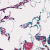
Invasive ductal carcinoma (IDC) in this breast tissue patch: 0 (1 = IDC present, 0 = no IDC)